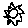
Label: sun